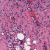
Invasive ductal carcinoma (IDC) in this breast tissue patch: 0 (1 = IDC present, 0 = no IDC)